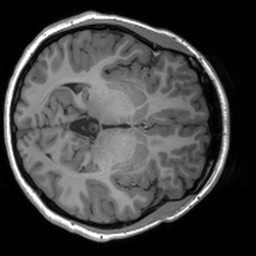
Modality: T1w
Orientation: axial
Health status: healthy
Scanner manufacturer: siemens
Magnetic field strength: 3 T
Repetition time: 1.9 s
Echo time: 0.00226 s